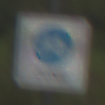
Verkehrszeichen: BeginnFahrradzone
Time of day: Midday
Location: Outdoor (Nature)
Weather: PartlyCloudy
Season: NotSpecified
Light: Natural